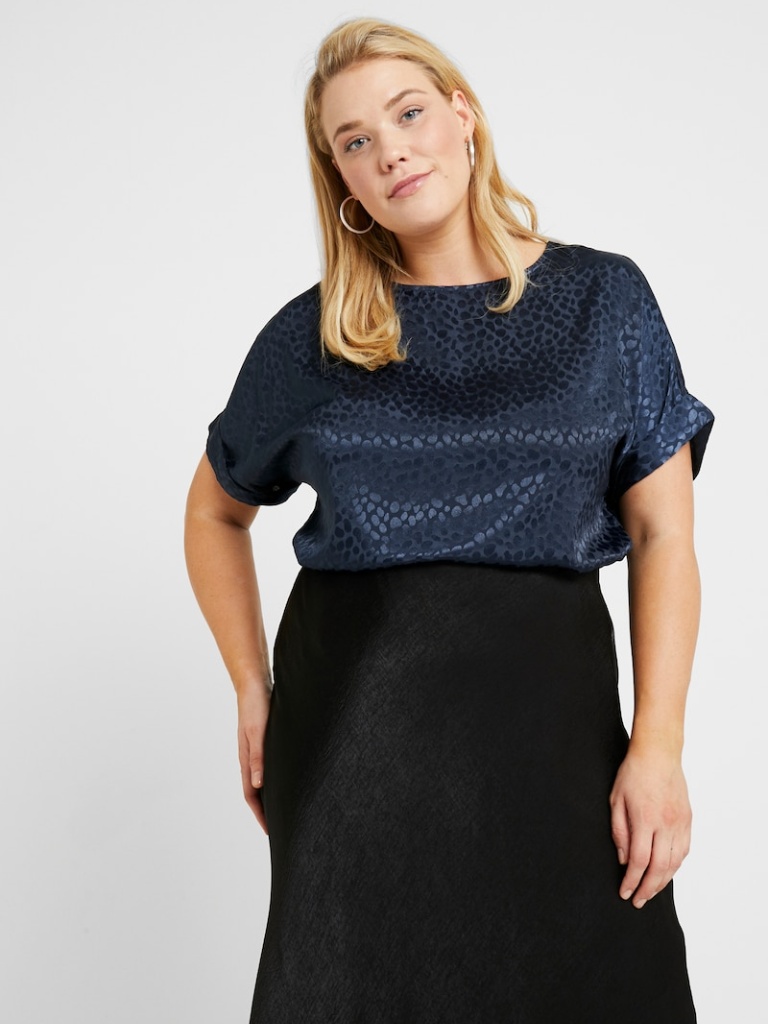
satin relaxed short sleeve hip length French Tucked crew blouse